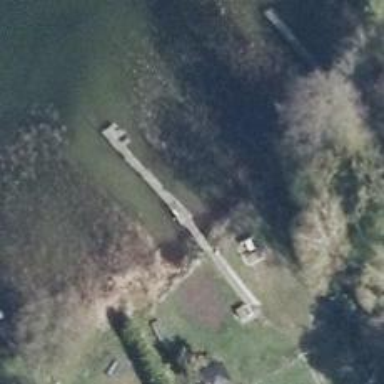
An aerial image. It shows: Man-made pier.